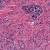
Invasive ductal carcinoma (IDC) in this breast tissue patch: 1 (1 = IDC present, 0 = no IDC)